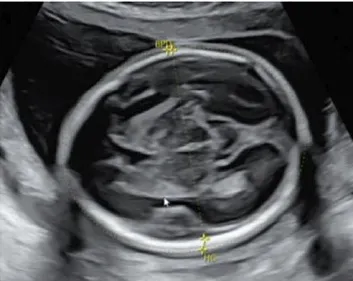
No hydrocephalus was found in II-3 individual with normal anomaly scan of ultrasound from family 2.
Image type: radiology (mri)